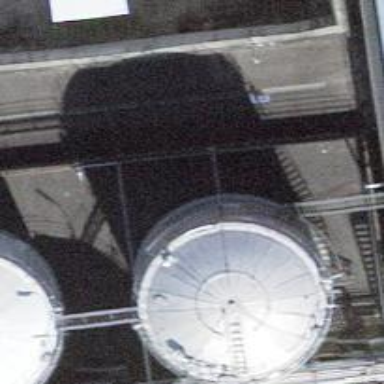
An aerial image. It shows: Building with storage tank.